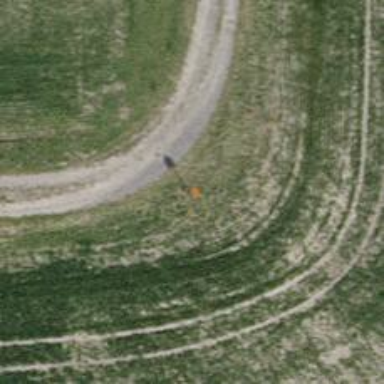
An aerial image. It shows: Aerial orange marker.